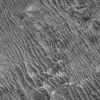
Atmospheric dust classification: not_dusty